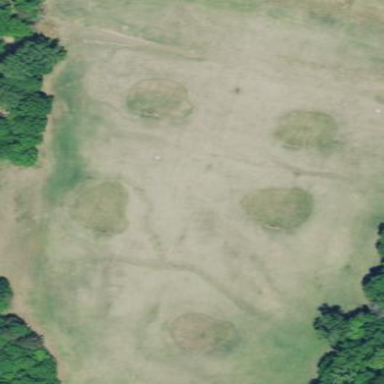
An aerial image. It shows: Grassy area designated for driving range golf.